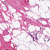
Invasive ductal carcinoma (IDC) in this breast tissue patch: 0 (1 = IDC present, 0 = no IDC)